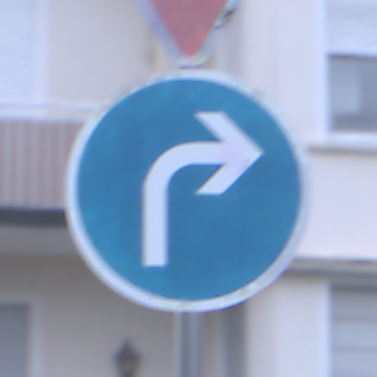
Verkehrszeichen: VorgeschriebeneFahrtrichtungRechts
Zusatzzeichen oben: VorfahrtGewaehren
Umgebung: Outdoor, Urban
Tageszeit: SunriseSunset
Wetter: PartlyCloudy
Licht: Natural
Jahreszeit: NotSpecified
Kontrast: LowContrast